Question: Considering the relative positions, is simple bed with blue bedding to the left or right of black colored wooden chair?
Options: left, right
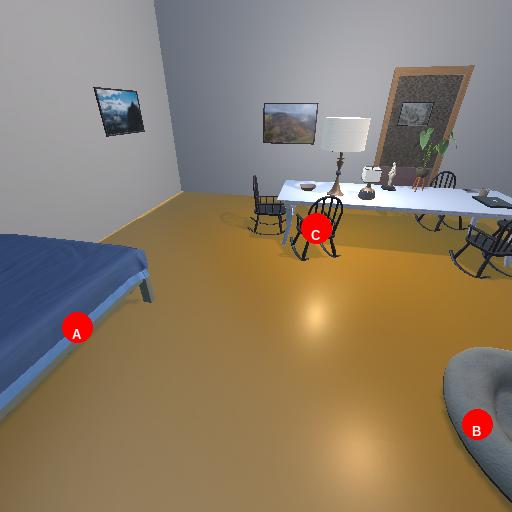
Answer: left